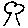
Label: tree